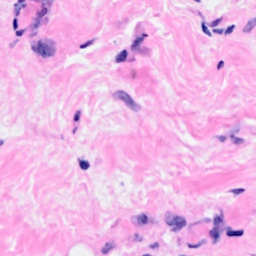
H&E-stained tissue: Breast